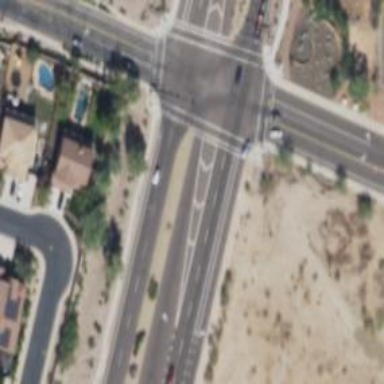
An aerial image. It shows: Solid stop line on the road.